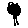
Label: tree